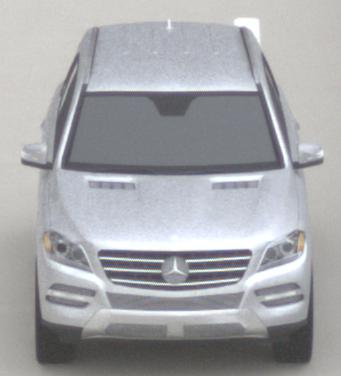
Make: Mercedes-Benz
Model: ML 350
Detailed model: M-Class (166)
Model produced from: 2011/11
Model produced until: 2014/10
Doors: 5
Color: white
Road condition: dry road
Daytime: morning or afternoon
Contrast: low contrast